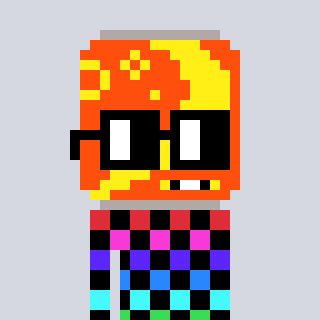
a pixel art character with square black glasses, a pop-shaped head and a bege-colored body on a cool background